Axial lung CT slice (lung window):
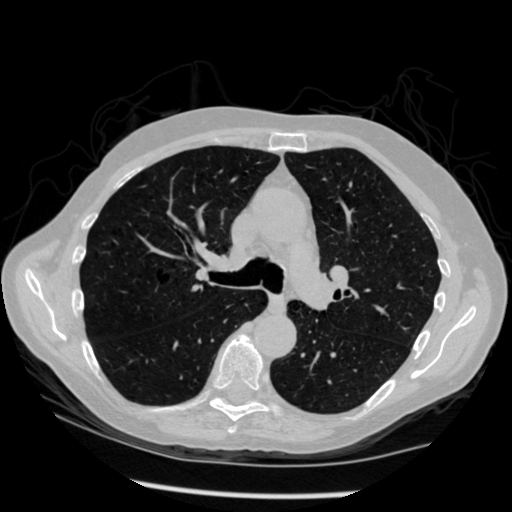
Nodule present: no